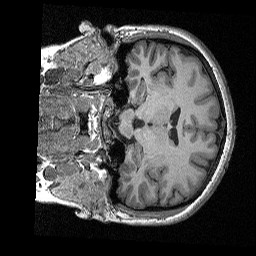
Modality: T1map
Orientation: coronal